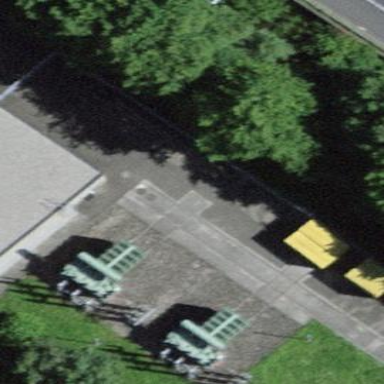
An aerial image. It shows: Power substation.